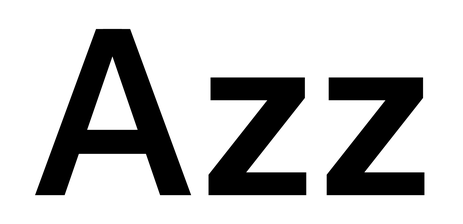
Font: InstrumentSans_SemiBold